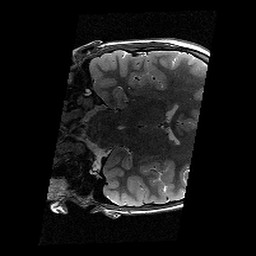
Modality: T2w
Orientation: coronal
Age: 10
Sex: male
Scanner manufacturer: siemens
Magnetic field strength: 3 T
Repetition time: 9.23 s
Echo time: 0.067 s